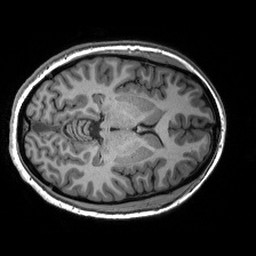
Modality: T1w
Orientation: axial
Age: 22
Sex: female
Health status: healthy
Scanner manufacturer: siemens
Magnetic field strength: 3 T
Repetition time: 2.53 s
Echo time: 0.00288 s